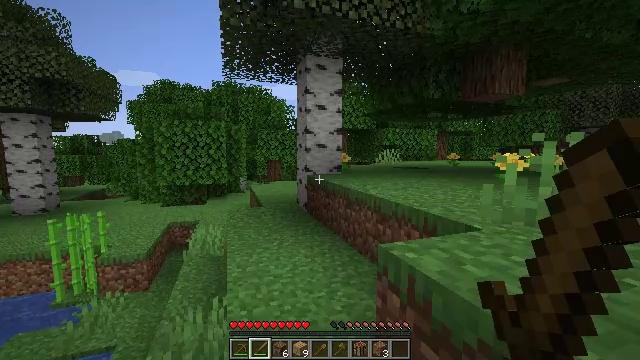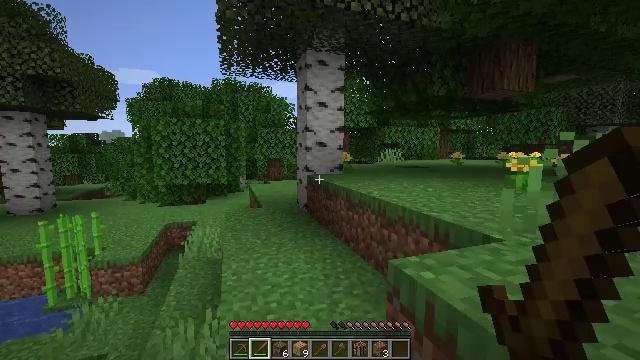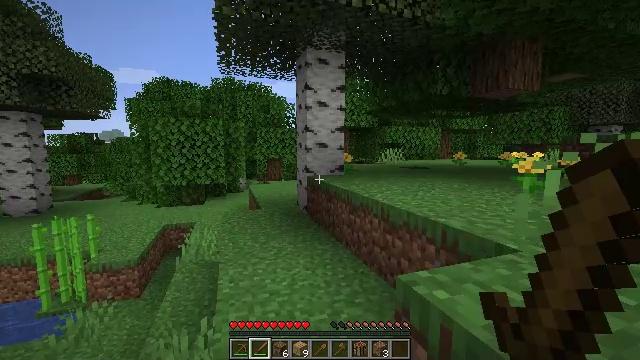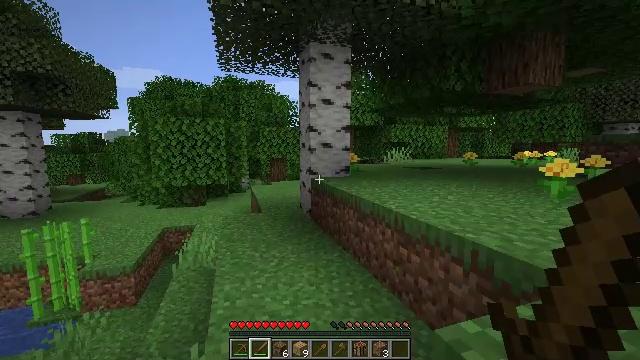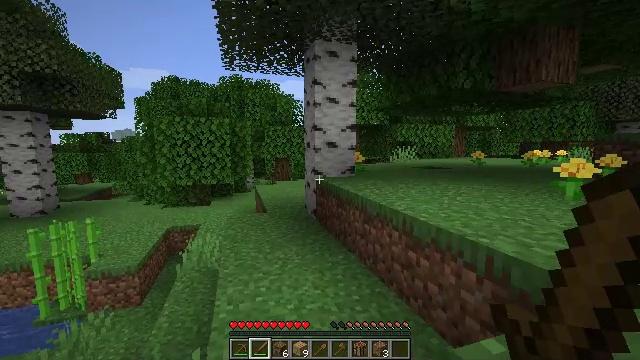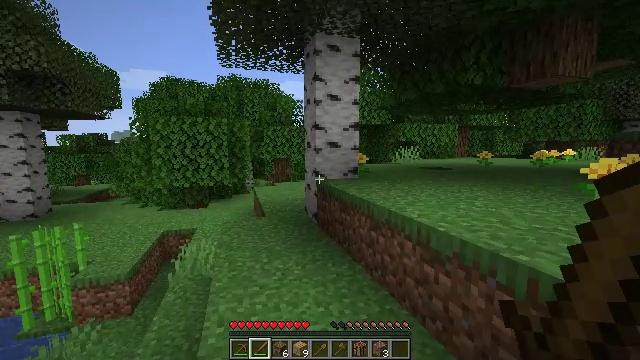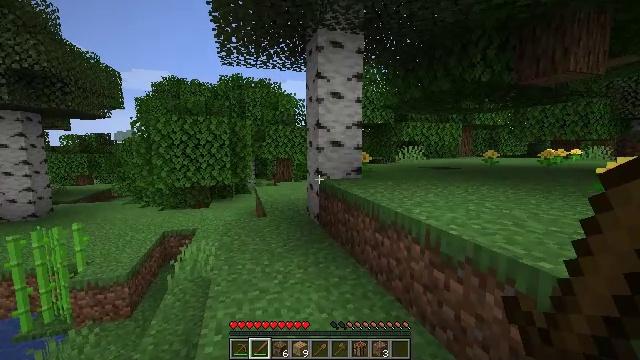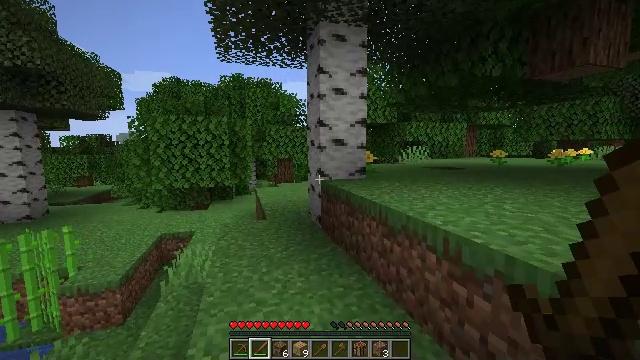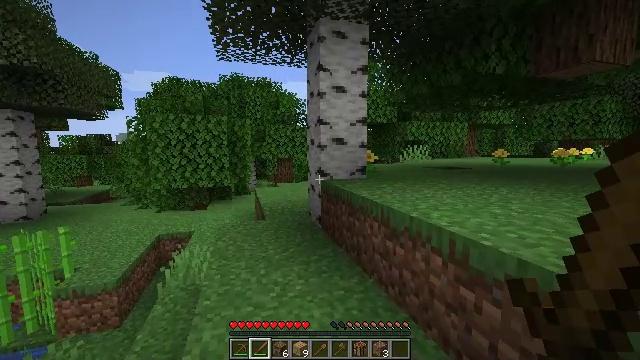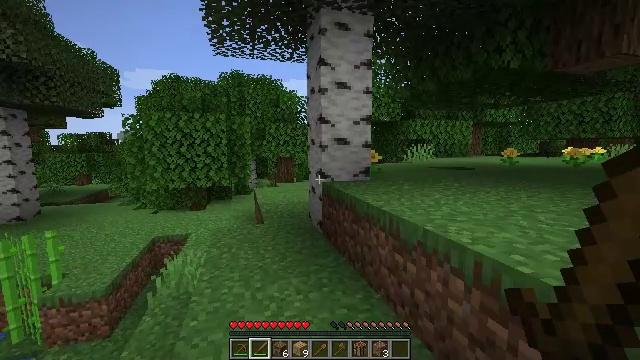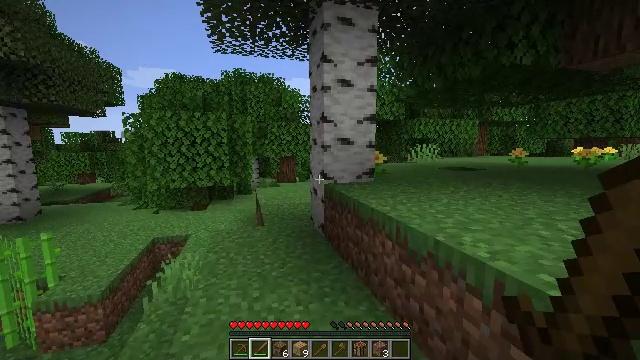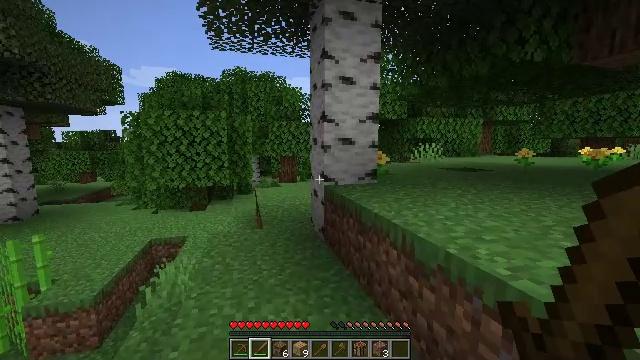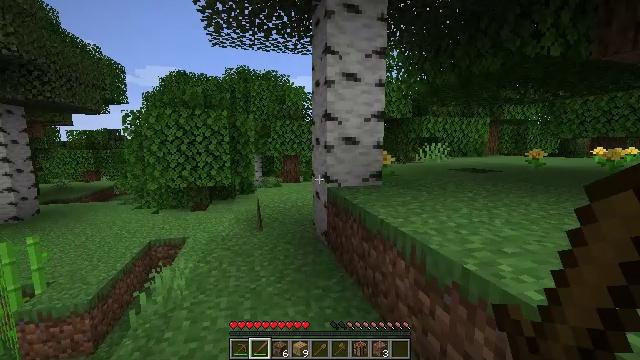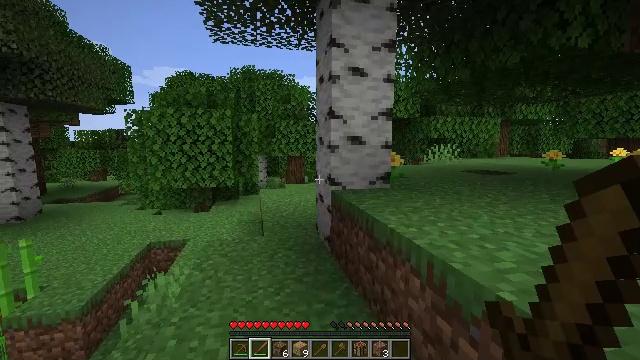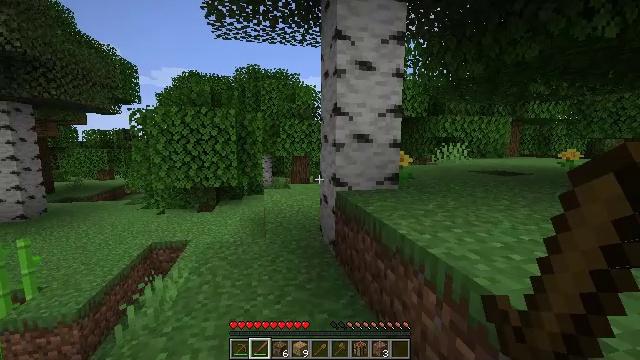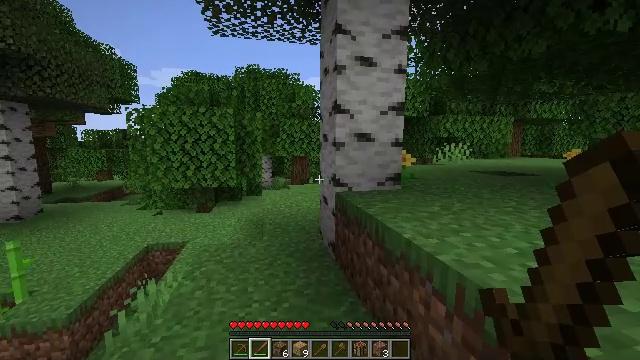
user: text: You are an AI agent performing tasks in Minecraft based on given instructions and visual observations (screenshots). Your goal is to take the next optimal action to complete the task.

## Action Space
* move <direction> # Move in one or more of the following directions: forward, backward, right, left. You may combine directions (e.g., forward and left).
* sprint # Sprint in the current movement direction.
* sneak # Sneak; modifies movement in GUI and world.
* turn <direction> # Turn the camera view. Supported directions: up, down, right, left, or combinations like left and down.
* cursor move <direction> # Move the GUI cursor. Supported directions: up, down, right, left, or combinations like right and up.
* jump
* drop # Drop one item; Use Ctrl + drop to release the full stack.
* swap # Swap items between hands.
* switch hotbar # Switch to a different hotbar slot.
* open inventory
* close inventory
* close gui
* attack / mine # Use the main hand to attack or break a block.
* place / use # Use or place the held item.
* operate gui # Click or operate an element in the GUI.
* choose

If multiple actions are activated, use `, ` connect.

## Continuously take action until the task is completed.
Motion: motion action
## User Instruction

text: Collect the grass block using a shovel.
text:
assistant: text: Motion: move forward
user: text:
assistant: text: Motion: move forward
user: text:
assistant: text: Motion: move forward
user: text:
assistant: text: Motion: move forward, turn left
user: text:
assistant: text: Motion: move forward
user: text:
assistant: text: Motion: move forward
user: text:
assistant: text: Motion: move forward
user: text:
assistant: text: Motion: move forward
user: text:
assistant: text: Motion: move forward
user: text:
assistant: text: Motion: move forward
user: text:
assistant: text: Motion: move forward
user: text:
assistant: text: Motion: move forward
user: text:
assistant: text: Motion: move forward, turn left
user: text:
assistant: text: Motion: move forward, turn left
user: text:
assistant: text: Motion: move forward
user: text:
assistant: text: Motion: move forward
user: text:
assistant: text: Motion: move forward
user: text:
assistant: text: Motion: move forward
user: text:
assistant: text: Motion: move forward, turn left
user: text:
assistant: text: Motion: move forward, turn left
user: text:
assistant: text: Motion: move forward, turn left
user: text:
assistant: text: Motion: move forward, turn left
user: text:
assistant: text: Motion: move forward, turn left
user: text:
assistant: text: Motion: move forward
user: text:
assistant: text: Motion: move forward
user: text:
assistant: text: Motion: move forward
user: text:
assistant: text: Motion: move forward
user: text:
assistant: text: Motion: move forward
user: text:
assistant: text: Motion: move forward
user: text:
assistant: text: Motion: move forward